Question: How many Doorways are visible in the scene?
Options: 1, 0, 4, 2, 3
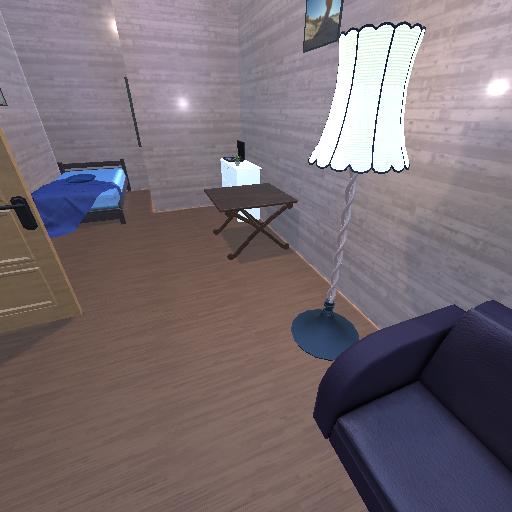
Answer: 1